Question: I'm pretty amazed by this. Chrome, Safari, Opera and Firefox all have their own version of HTML Character entities. I just don't understand that the rendering of the symbols is defined internally by the browser. So somewhere in my browser app code, there are specifications for there own rendering of the HTML Entity for snow man:

Or compare the almost radical size differences between the recycle sign and the double square sign between Chrome or Safari and Firefox: <URL>
In Opera it doesn't even display the double square.
I'm totally confused and actually disappointed by the short sited-ness of browser companies.
Here, they had an amazing opportunity to offer web developers and designers a standardised set of symbols for all manner of UI. But no, they all make their own quirky versions, which means we cannot rely on them for consistent web design.
My question: Is there a way to show these symbols consistently?
Is there an official snowman? (just as an example, it could be any of the hundreds of symbols available)
Finally please go here to investigate the sheer difference of renderings (flick through browsers to see)
<URL>
EDIT
After looking further, it's obviously related to Webkit, Gecko and Presto (Opera) rendering engines, not necessarily different browsers. Safari and Chrome render exactly the same snowman.
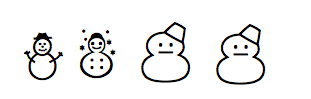
Answer: An answer... the snowman's decimal representation is '9731' as specified at <URL>:
'''
<span data-decimal="9731" data-entity="&amp;#9731;" data-id="45739" title="Snowman">☃️</span>
'''
It's hexadecimal representation is '0x2603'. Looking up this character at <URL>.
Its section states:
> The shapes of the reference glyphs used in these code charts are not
. Considerable variation is to be expected in actual
fonts. The particular fonts used in these charts were provided to the
Unicode Consortium by a number of different font designers, who own
the rights to the fonts.
The glyphs are just not standardized, you cannot rely on its graphical representation. It may depend on the font as well as the application you use to display the symbols (the application or browser may use an internal non-OS font). Btw: on my box (Ubuntu 11.04) the symbols look exactly the same in Firefox (7.0.1) and Chrome (15).
The standard pleased us with two different snowmen - with and without snowflakes in background :-)